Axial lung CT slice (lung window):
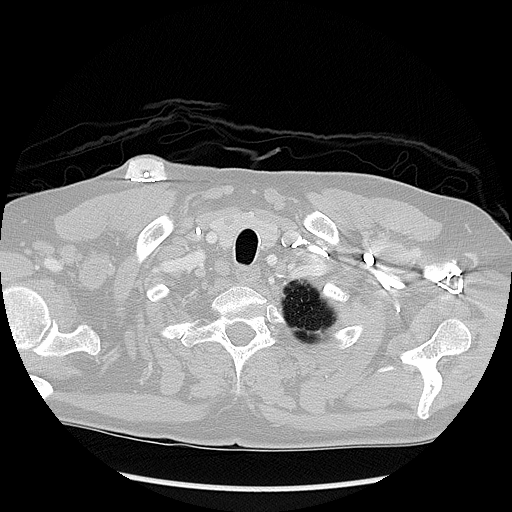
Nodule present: no